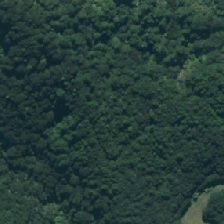
Land cover: indigenous_forest